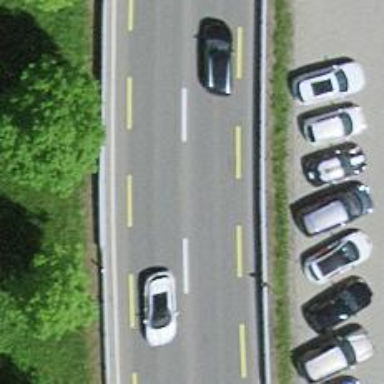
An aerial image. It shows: Primary highway with asphalt surface and designated lane for cyclists.